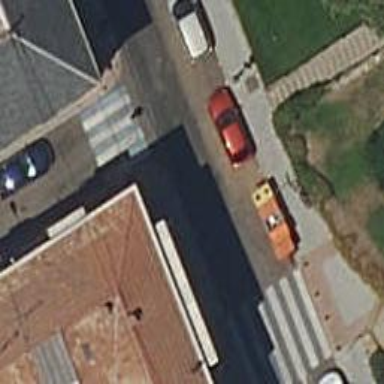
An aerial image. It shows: Road with steps.